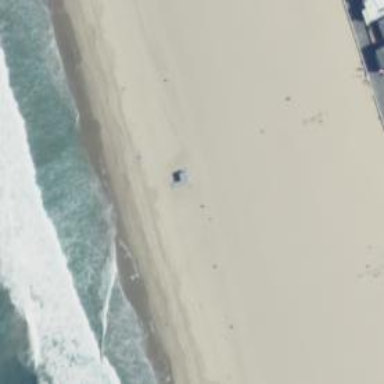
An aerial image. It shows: Lifeguard on duty.